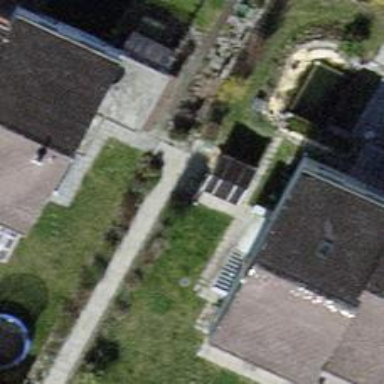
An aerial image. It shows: Terrace building.